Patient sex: M
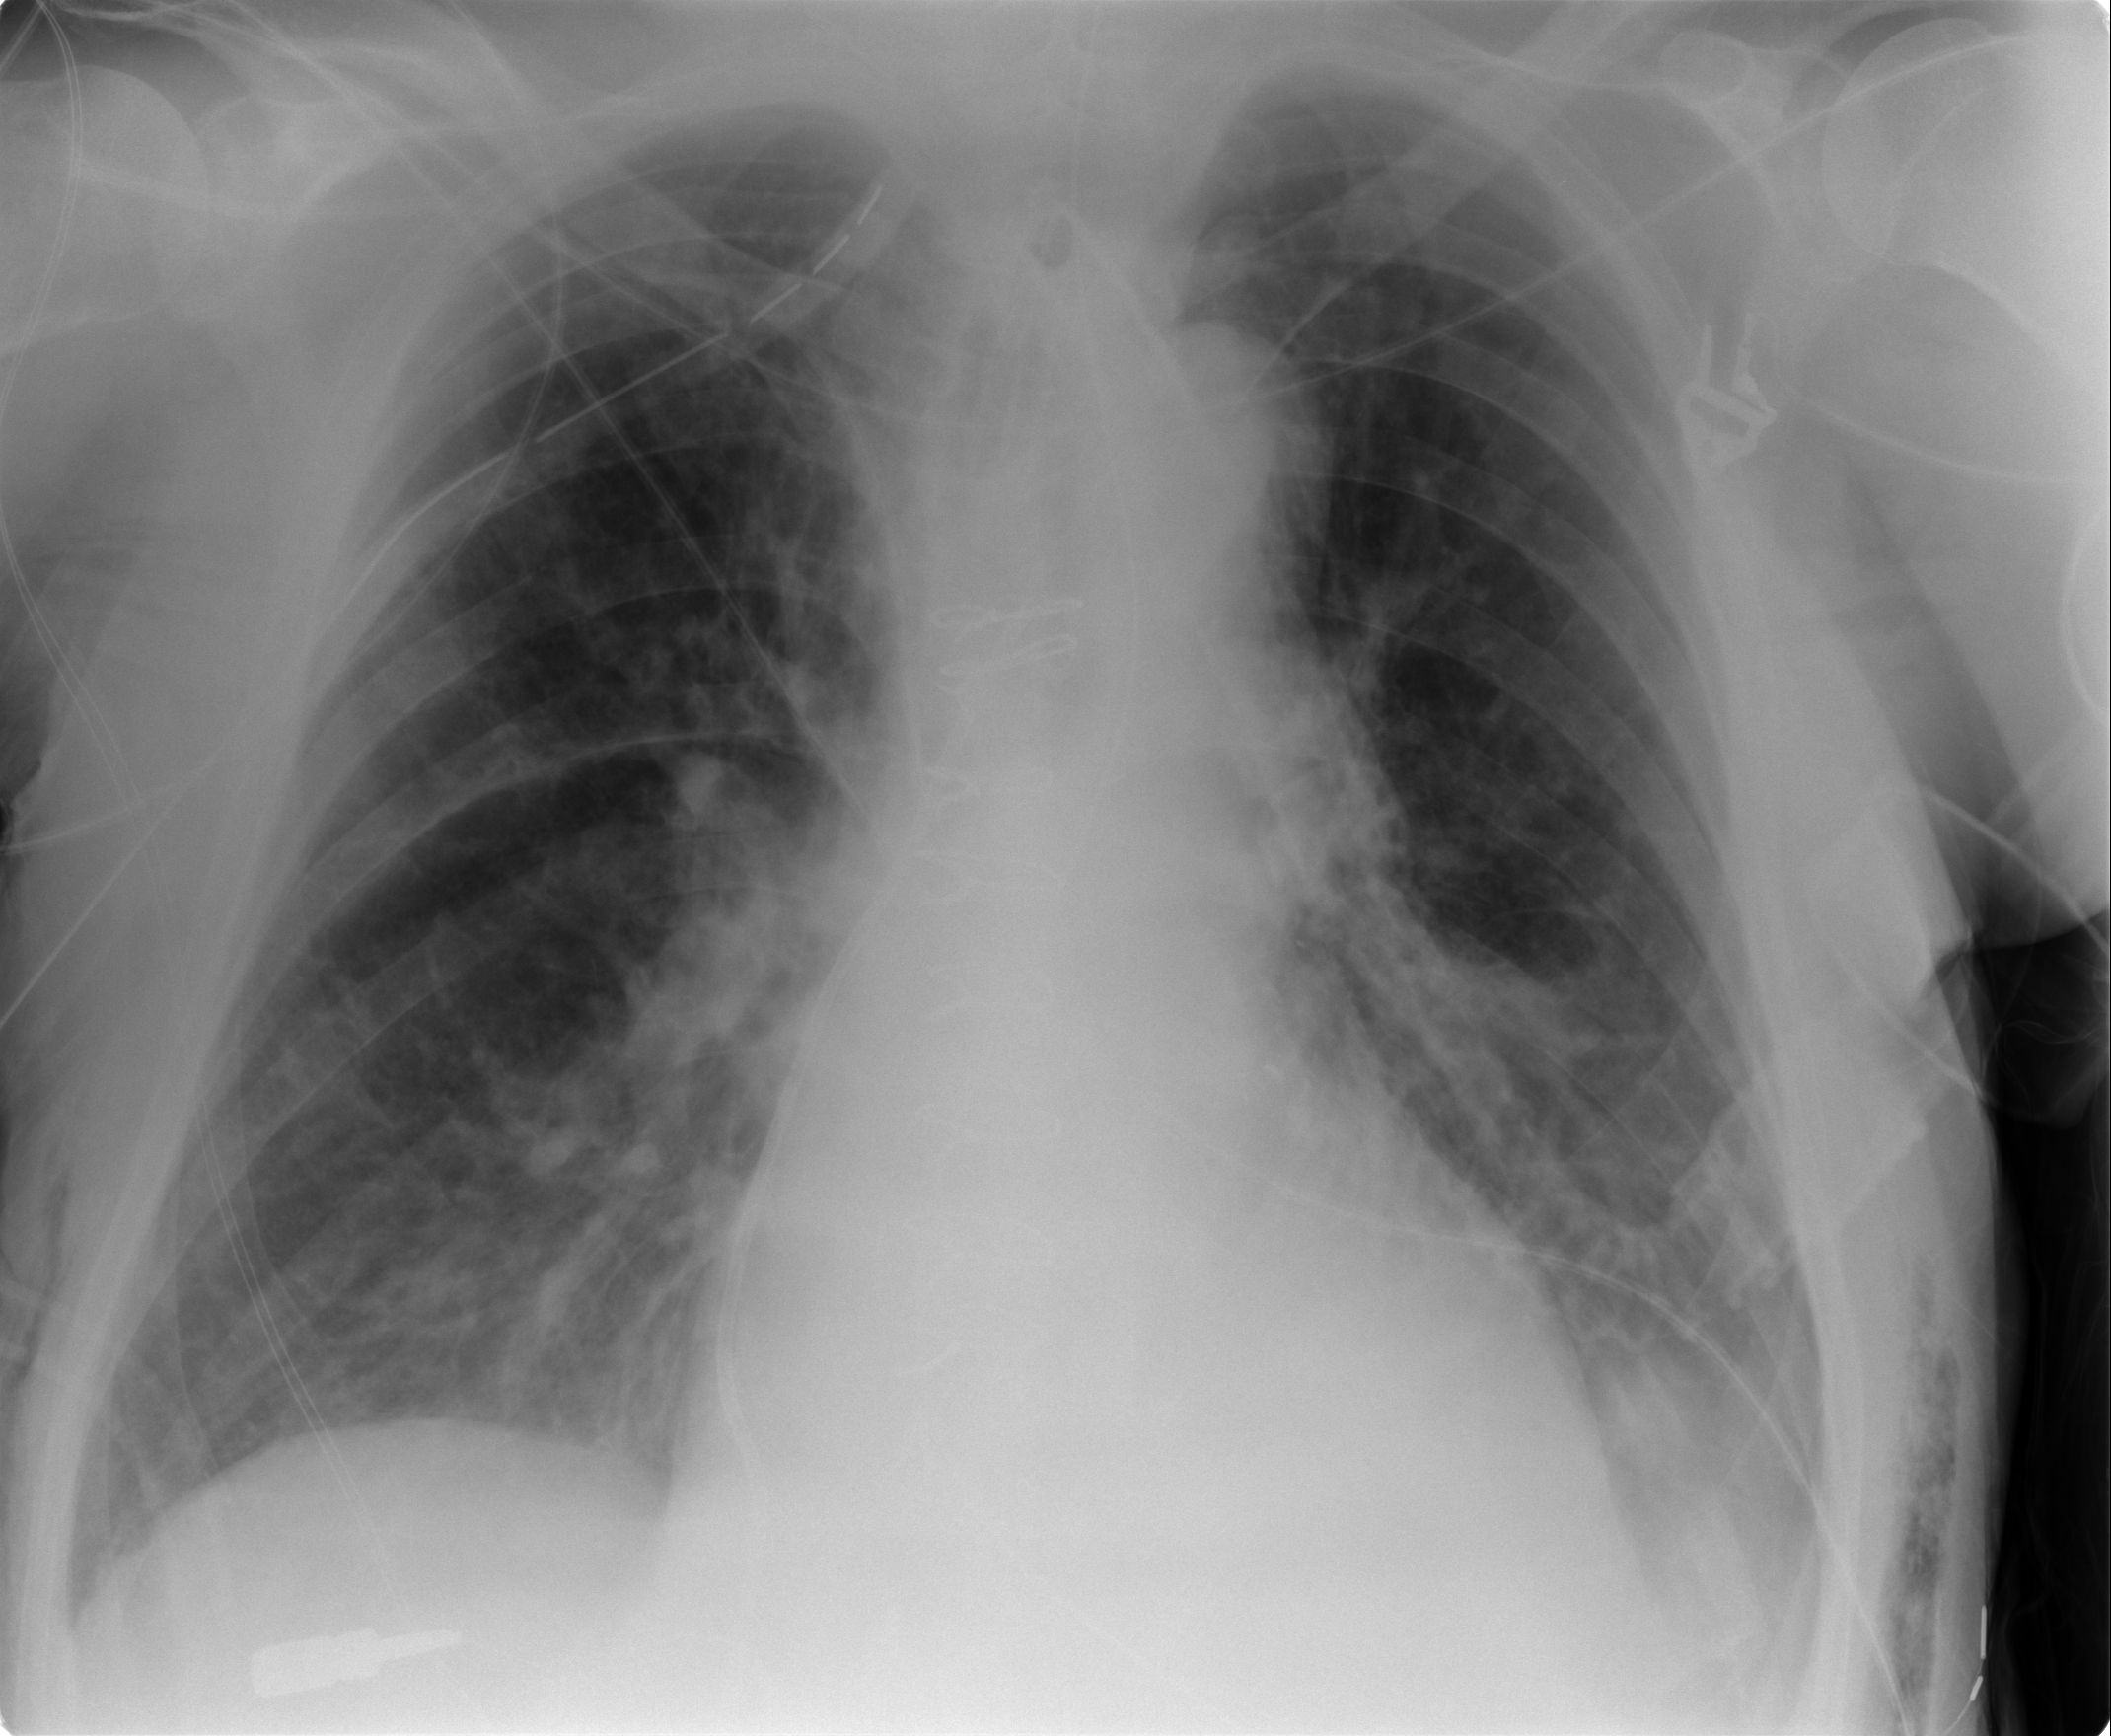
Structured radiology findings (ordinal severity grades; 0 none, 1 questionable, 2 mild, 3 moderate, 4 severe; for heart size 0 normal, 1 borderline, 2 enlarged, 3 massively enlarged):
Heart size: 3
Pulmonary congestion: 2
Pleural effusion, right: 1
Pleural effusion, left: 2
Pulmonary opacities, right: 0
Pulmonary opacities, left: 0
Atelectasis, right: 2
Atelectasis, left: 2